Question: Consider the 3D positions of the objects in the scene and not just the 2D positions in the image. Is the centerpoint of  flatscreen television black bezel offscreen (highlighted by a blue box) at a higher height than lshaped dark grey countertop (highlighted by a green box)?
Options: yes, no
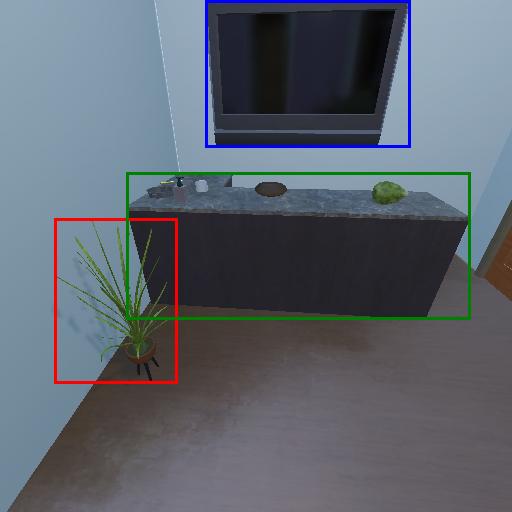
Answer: yes